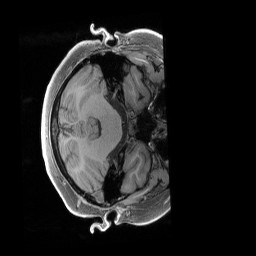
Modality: T1w
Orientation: axial
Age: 21
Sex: male
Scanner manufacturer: siemens
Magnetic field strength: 3 T
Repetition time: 2.4 s
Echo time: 0.00228 s